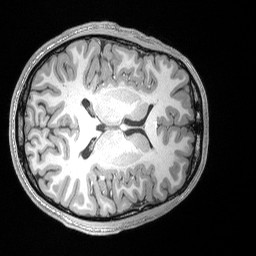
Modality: T1w
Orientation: axial
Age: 31
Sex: male
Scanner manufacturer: siemens
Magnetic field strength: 3 T
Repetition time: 2.53 s
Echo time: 0.00164 s